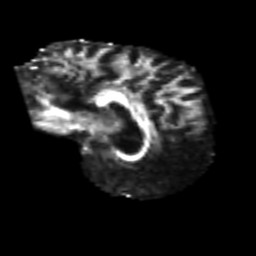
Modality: FA
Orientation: sagittal
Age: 57
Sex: male
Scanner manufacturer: siemens
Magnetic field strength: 3 T
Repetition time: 4.987 s
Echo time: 0.0792 s